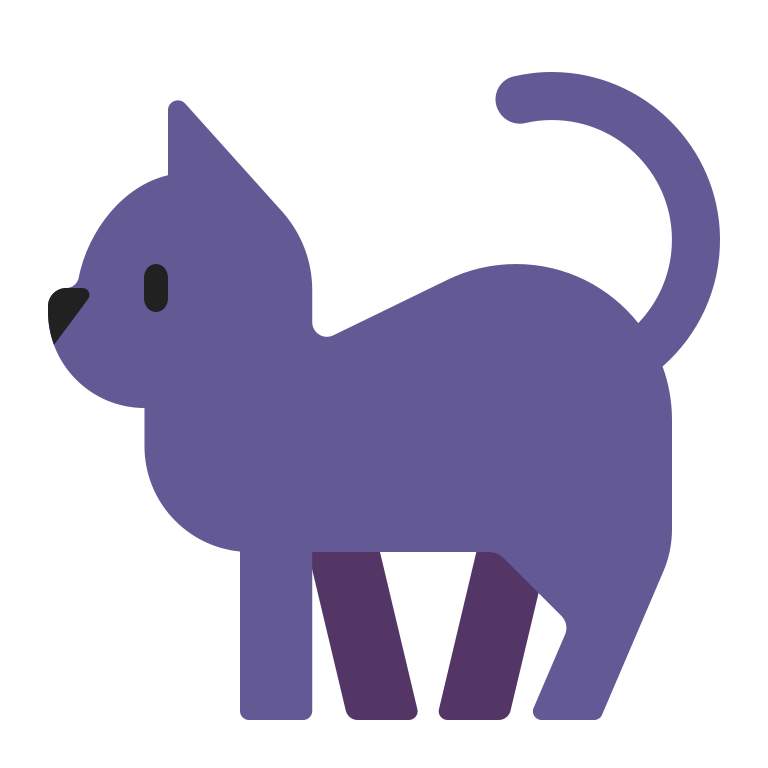
black cat flat